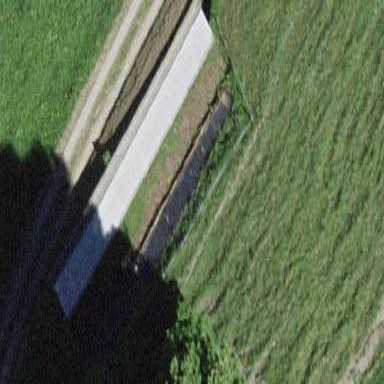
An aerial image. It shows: Building with retaining wall.